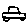
Label: car